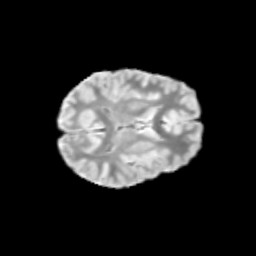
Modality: T2w
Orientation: axial
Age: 9
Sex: male
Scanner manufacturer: siemens
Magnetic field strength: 3 T
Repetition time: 3.8 s
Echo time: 0.07 s